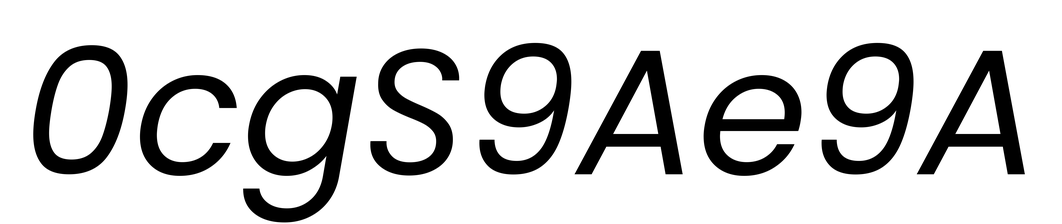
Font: Poppins-Italic